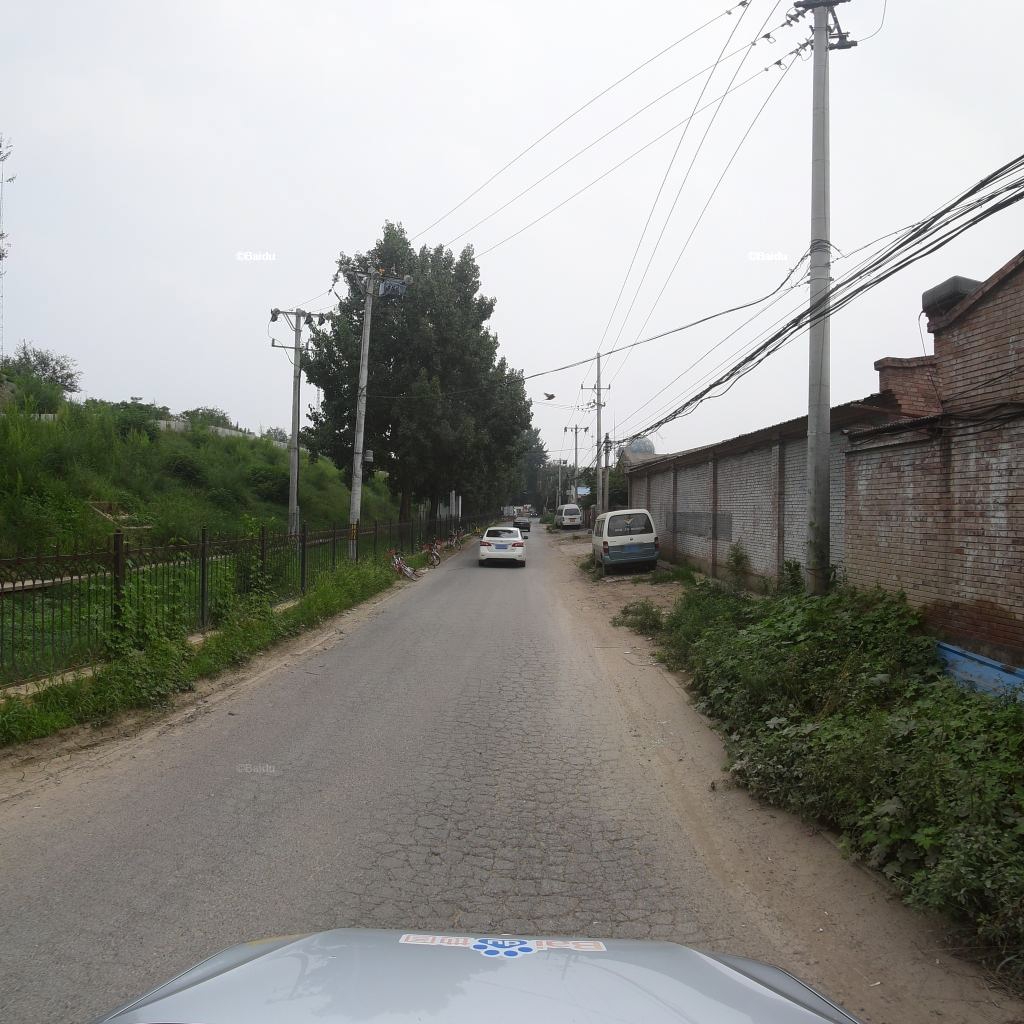
Region: Fengtai
Road damage annotations: alligator crack